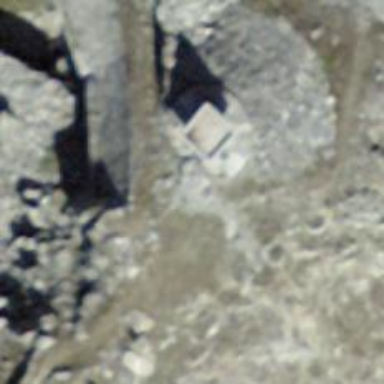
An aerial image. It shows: Military bunker located in military area.